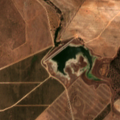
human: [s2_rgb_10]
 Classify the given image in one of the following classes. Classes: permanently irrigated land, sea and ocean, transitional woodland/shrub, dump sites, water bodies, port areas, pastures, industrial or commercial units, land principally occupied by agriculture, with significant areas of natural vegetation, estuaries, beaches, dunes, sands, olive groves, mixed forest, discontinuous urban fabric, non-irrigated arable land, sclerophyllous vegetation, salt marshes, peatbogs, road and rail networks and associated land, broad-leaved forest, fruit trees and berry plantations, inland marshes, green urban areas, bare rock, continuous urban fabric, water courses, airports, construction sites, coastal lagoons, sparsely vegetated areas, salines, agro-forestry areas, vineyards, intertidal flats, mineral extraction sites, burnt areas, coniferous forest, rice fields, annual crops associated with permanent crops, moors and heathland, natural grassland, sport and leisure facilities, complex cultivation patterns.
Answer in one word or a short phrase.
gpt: non-irrigated arable land, olive groves, transitional woodland/shrub, water bodies